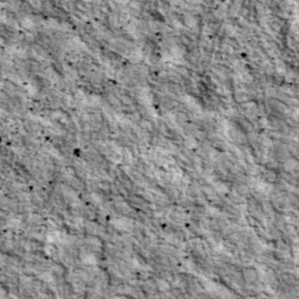
Label: non_frost